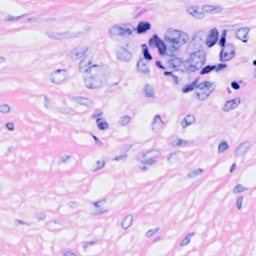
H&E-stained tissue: Breast